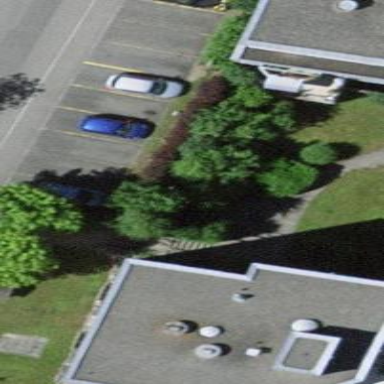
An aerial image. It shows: Parking available on the street side.